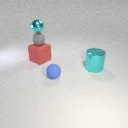
large cyan metal cylinder behind small blue rubber sphere